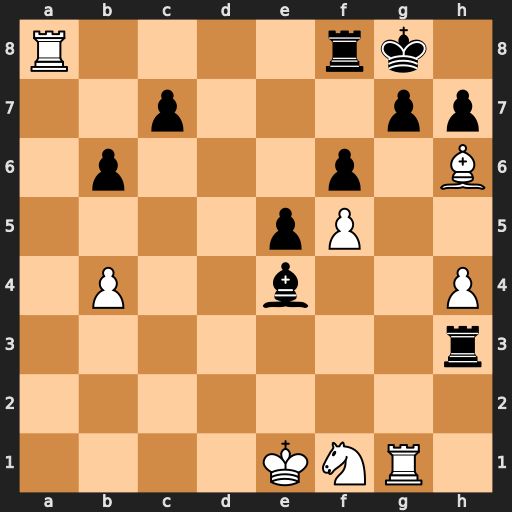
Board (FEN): R4rk1/2p3pp/1p3p1B/4pP2/1P2b2P/7r/8/4KNR1
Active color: w
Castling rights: -
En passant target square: -
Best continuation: Rxg7+ Kh8 Rxf8#